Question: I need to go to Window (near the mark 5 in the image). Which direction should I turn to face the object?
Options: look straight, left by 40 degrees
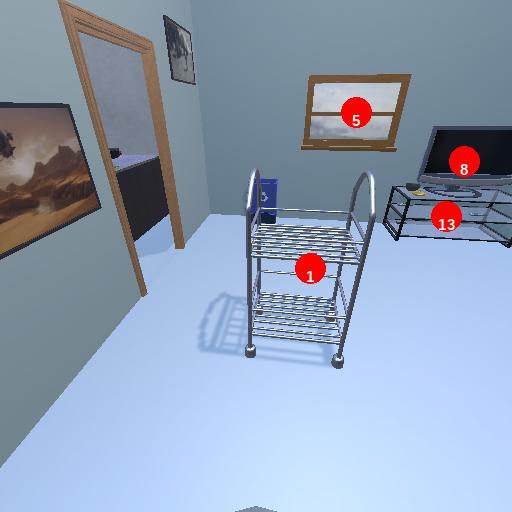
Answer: look straight